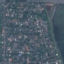
Land use / land cover: Residential